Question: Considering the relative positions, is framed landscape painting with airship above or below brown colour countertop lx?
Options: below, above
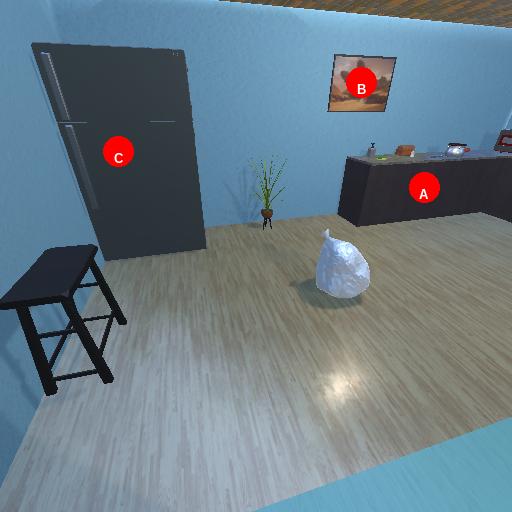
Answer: below